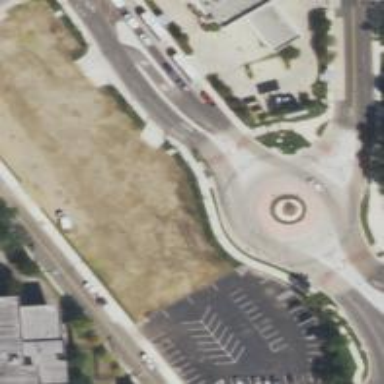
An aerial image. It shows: Secondary road around roundabout.